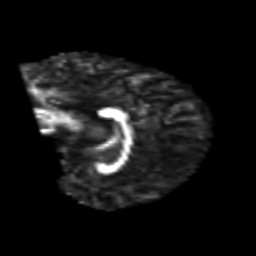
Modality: FA
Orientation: sagittal
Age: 25
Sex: male
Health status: healthy